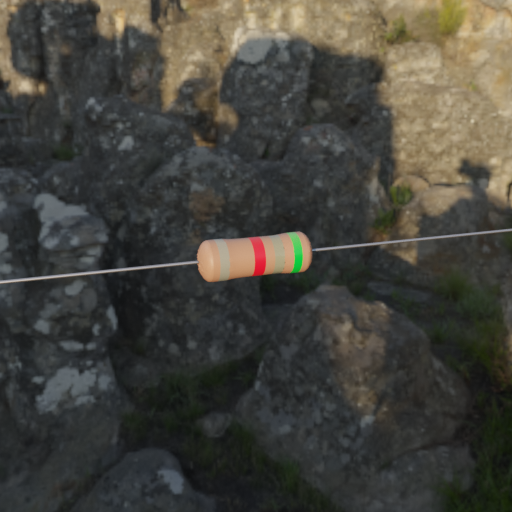
Resistor colour bands (in order): gray, red, gray, green